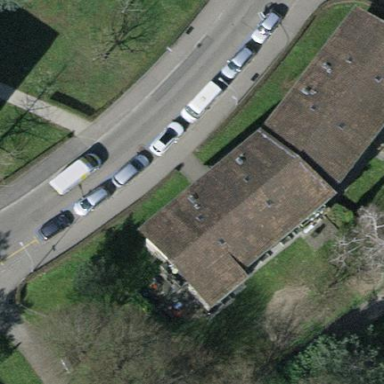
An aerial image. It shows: Parking lane for vehicles.